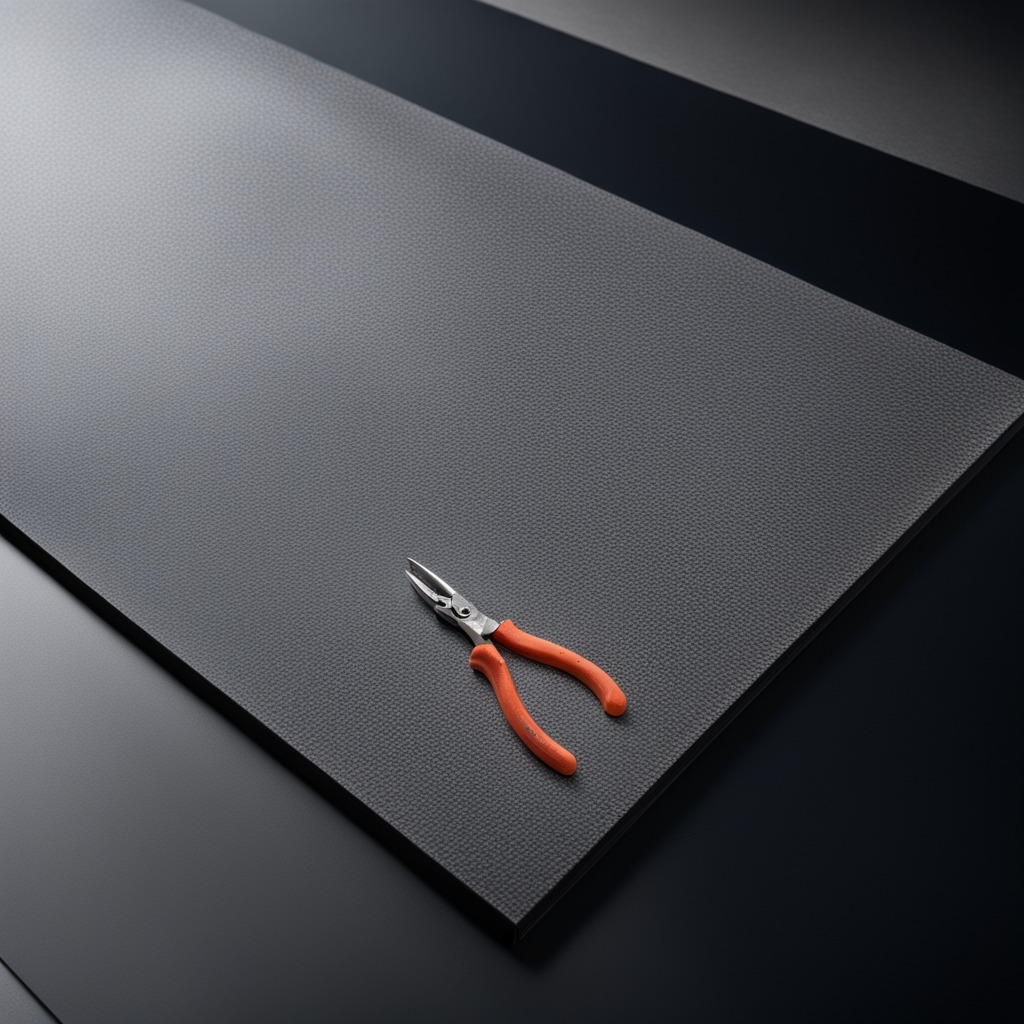
A plier is lying on the clean granite tabletop.